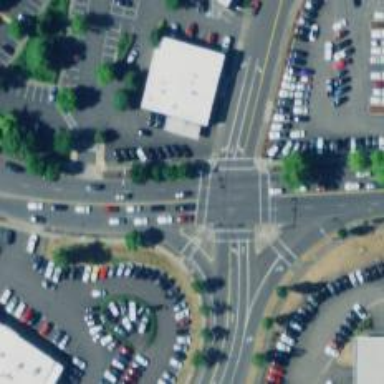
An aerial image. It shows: Solid stop line on the road.